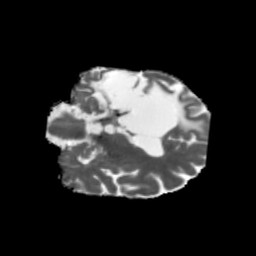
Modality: MD
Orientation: coronal
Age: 43
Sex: male
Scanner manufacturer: siemens
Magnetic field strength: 3 T
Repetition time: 5.47 s
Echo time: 0.0854 s